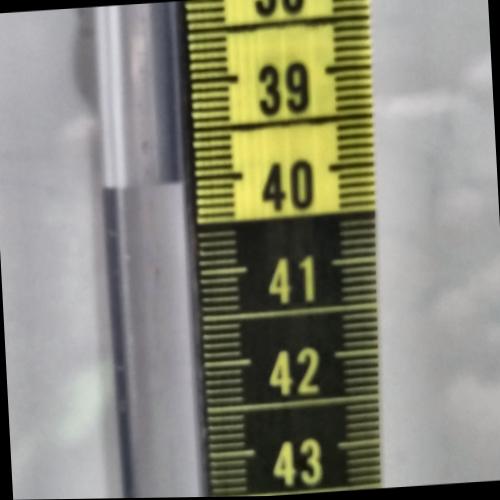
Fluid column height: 40.0 cm